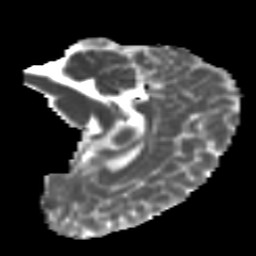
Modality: MD
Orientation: sagittal
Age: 12
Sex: male
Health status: ill
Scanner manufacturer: ge
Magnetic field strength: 3 T
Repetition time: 6.752 s
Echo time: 0.079 s